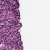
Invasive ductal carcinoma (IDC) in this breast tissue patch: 1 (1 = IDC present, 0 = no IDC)